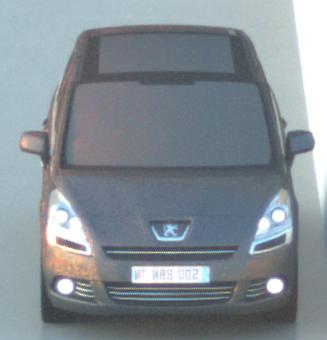
Make: Peugeot
Model: 5008 120 VTi
Detailed model: 5008 (I) Van
Model produced from: 2009/10
Model produced until: 2011/07
Doors: 5
Color: gray
Road condition: wet road
Daytime: sunrise or sunset
Contrast: medium contrast